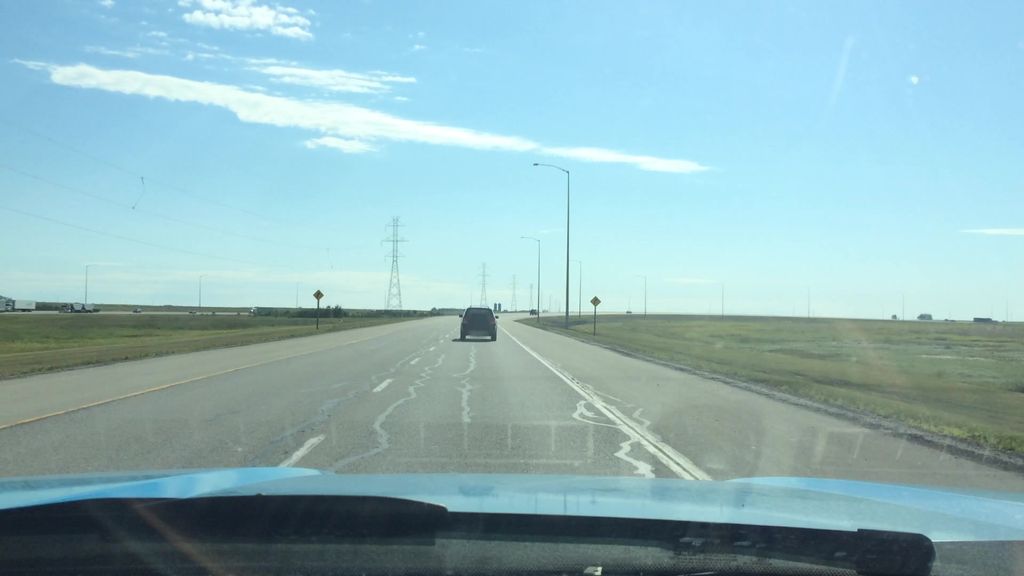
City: calgary